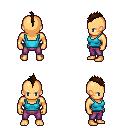
a pixel art fantasy rpg character, male body template, human, tanned skin, teal pirate shirt, magenta pants, brown mohawk hairstyle, four views (front, back, left, right), 2x2 character sprite sheet, small pixel art, hard edges, no anti-aliasing